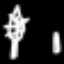
Label: leaf